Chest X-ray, PA view. Patient: 55 years old, sex F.
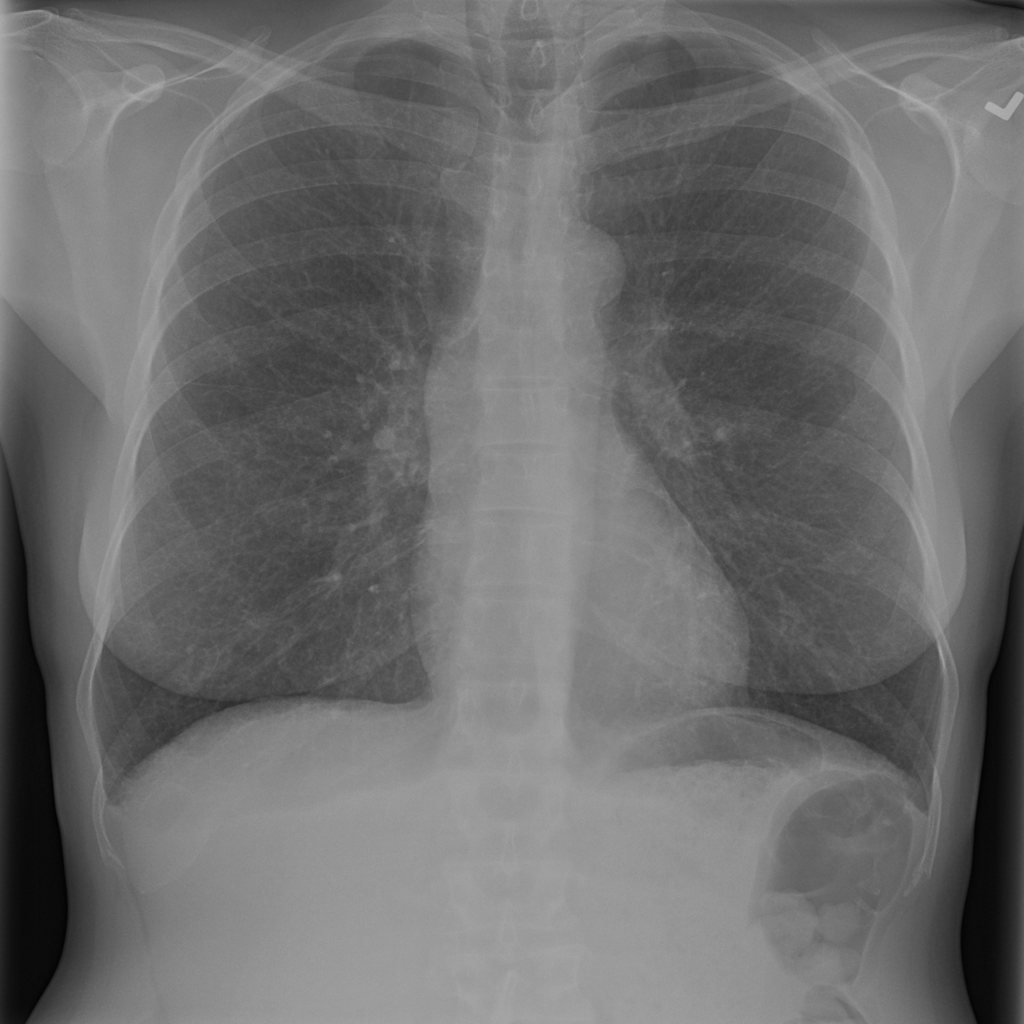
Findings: Infiltration